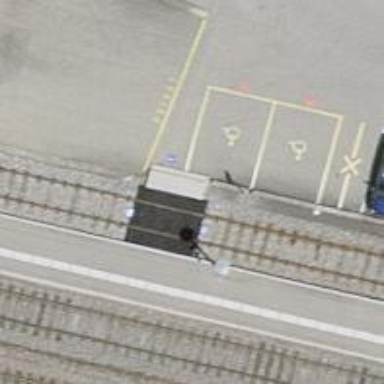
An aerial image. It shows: Uncontrolled railway crossing.